Question: I am trying to retrieve the values inside the Registry Object retrieved using python WMI.
'''
import _winreg
import wmi
c = wmi.WMI(computer="10.31.247.8", user="devuser", password="devpass1!",namespace="root/default").StdRegProv
result, names = c.EnumKey (
hDefKey=_winreg.HKEY_LOCAL_MACHINE,
sSubKeyName="SYSTEM\ControlSet001\Services\MRxDAV"
)
for item in names:
print item
'''
Output:
'''
EncryptedDirectories
Parameters
Security
Enum
'''
I want to retrieve the value of the string "ImagePath" present inside the directory HKEY_LOCAL_MACHINE\SYSTEM\ControlSet001\Services\MRxDAV. The part I want to retrieve is provided in the image below:

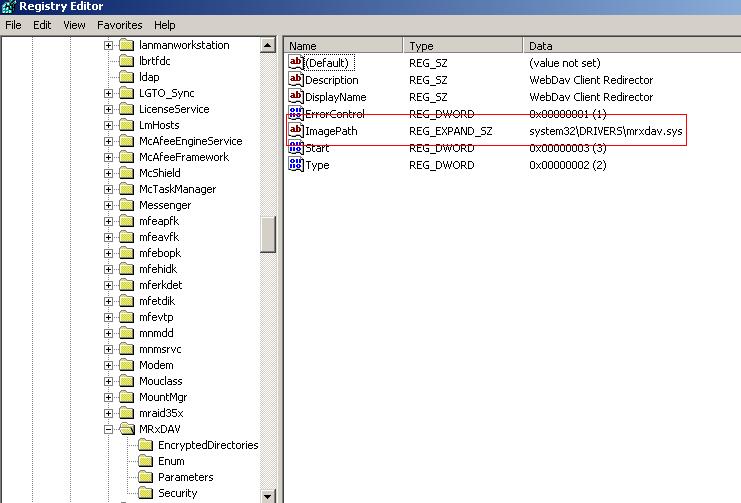
Answer: You need to use the GetStringValue() method instead of EnumKey():
'''
import _winreg
import wmi
c = wmi.WMI(computer="10.31.247.8", user="devuser", password="devpass1!",namespace="root/default").StdRegProv
result, imagePath = c.GetStringValue (
hDefKey=_winreg.HKEY_LOCAL_MACHINE,
sSubKeyName="SYSTEM\ControlSet001\Services\MRxDAV",
sValueName="ImagePath"
)
print imagePath
'''